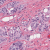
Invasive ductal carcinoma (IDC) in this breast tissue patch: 1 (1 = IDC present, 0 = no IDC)